Question: I'm adding a 'UIScrollView' to a 'UIViewController's 'view'. For some reason, between adding the scroll view to the view and it getting displayed, the 'contentOffset' is set to '{0, -64}', 64 being the status bar's 20 plus the navigation bar's 44 points (I guess). Below is some code that reproduces the issue, and an image.
How do I prevent iOS from setting the 'contentOffset'?
---
'''
- (void)viewDidLoad
{
[super viewDidLoad];
_scroll = [[UIScrollView alloc] initWithFrame:CGRectMake(10, 100, 100, 100)];
_scroll.backgroundColor = [UIColor greenColor];
_scroll.delegate = self;
UIView *red = [[UIView alloc] initWithFrame:CGRectMake(0, 0, 10, 10)];
red.backgroundColor = [UIColor redColor];
[_scroll addSubview:red];
[self.view addSubview:_scroll];
}
- (void)viewDidAppear:(BOOL)animated
{
[super viewDidAppear:animated];
// outputs {0, -64}
NSLog(@"%@", NSStringFromCGPoint(_scroll.contentOffset));
}
'''
---

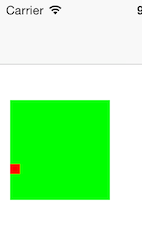
Answer: Set 'automaticallyAdjustsScrollViewInsets' on your view controller to 'NO', otherwise it'll adjust insets on the first subview of it's root view that happens to be of 'UIScrollView' class.
More on this in <URL>.